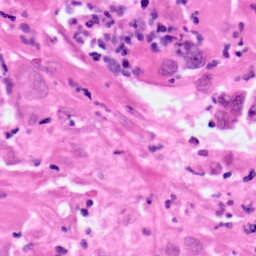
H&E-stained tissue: Pancreatic